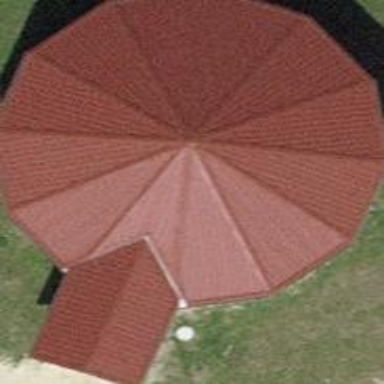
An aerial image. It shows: Building with red roof made of roof tiles.